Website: crate-barrel
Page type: payment
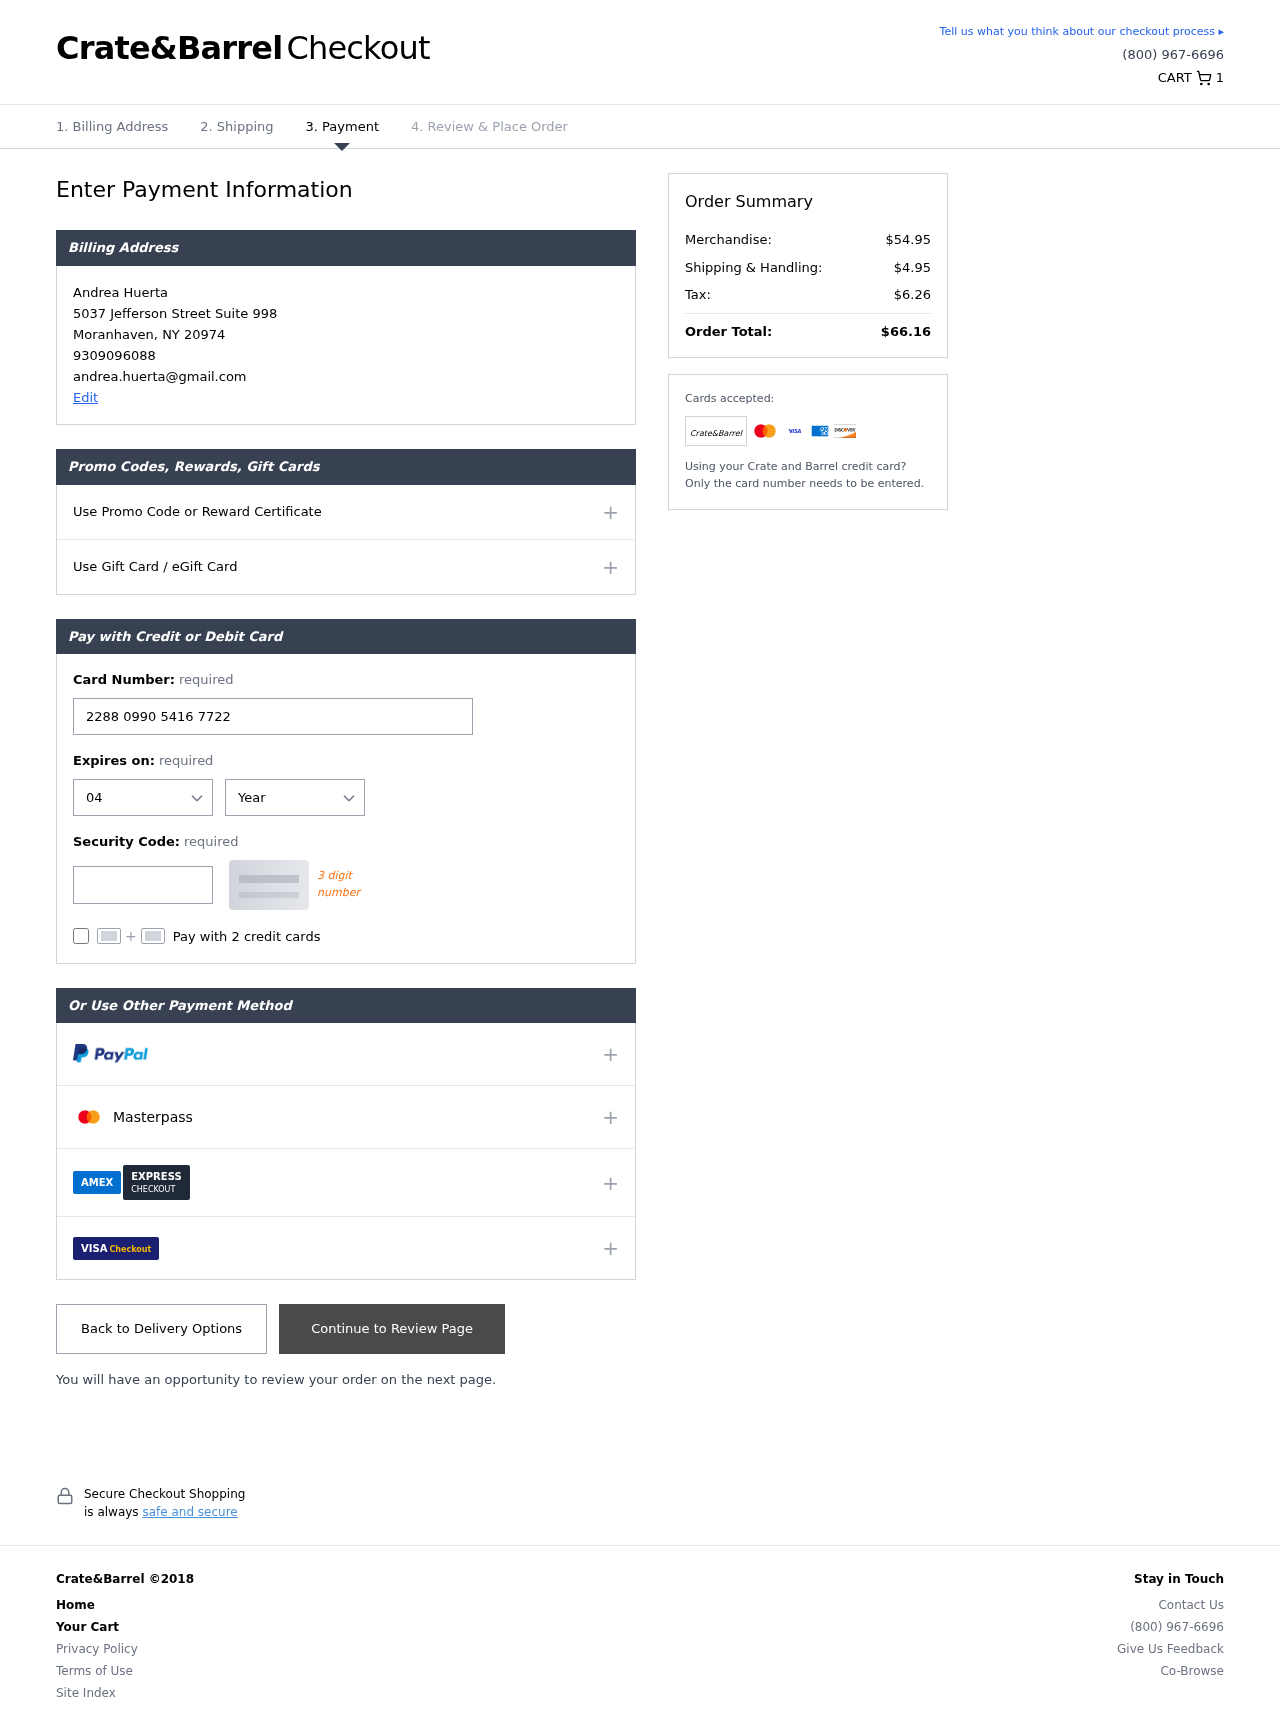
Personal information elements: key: PII_CARD_CVV
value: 840
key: PII_CARD_EXPIRY_MONTH
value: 04
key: PII_CARD_EXPIRY_YEAR
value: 27
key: PII_CARD_NUMBER
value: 2288 0990 5416 7722
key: PII_CITY
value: Moranhaven
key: PII_EMAIL
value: andrea.huerta@gmail.com
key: PII_FULLNAME
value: Andrea Huerta
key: PII_PHONE
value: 9309096088
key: PII_POSTCODE
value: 20974
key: PII_STATE_ABBR
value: NY
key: PII_STREET
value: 5037 Jefferson Street Suite 998
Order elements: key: ORDER_NUM_ITEMS
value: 1
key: ORDER_SUBTOTAL
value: $54.95
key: ORDER_SHIPPING_COST
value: $4.95
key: ORDER_TAX
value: $6.26
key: ORDER_TOTAL
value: $66.16